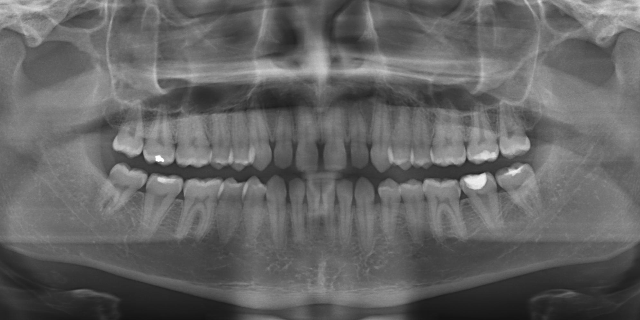
adult